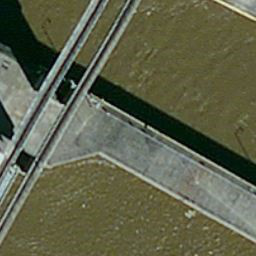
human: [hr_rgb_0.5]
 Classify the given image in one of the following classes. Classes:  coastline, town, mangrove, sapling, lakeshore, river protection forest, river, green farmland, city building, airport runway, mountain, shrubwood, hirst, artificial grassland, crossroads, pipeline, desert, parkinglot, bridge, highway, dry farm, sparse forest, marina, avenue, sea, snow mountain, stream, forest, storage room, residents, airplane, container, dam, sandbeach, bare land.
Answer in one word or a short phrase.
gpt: dam